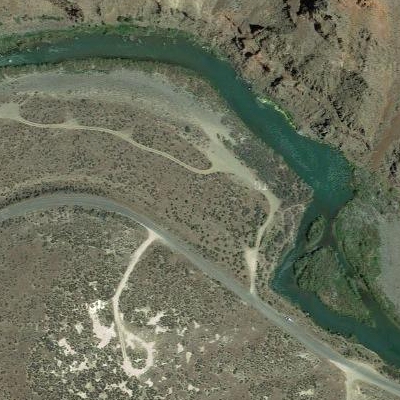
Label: RiverLake